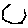
Label: hexagon